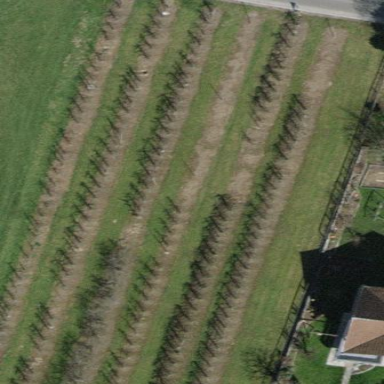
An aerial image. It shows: Orchard.